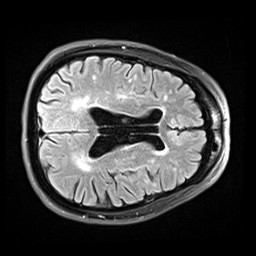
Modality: FLAIR
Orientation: axial
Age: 68
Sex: male
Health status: healthy
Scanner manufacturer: siemens
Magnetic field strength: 3 T
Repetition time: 9 s
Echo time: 0.088 s